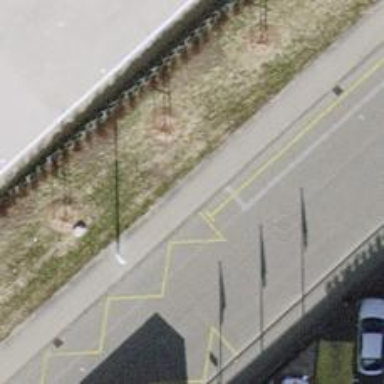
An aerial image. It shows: Asphalt sidewalk leading to platform for public transport.